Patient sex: M
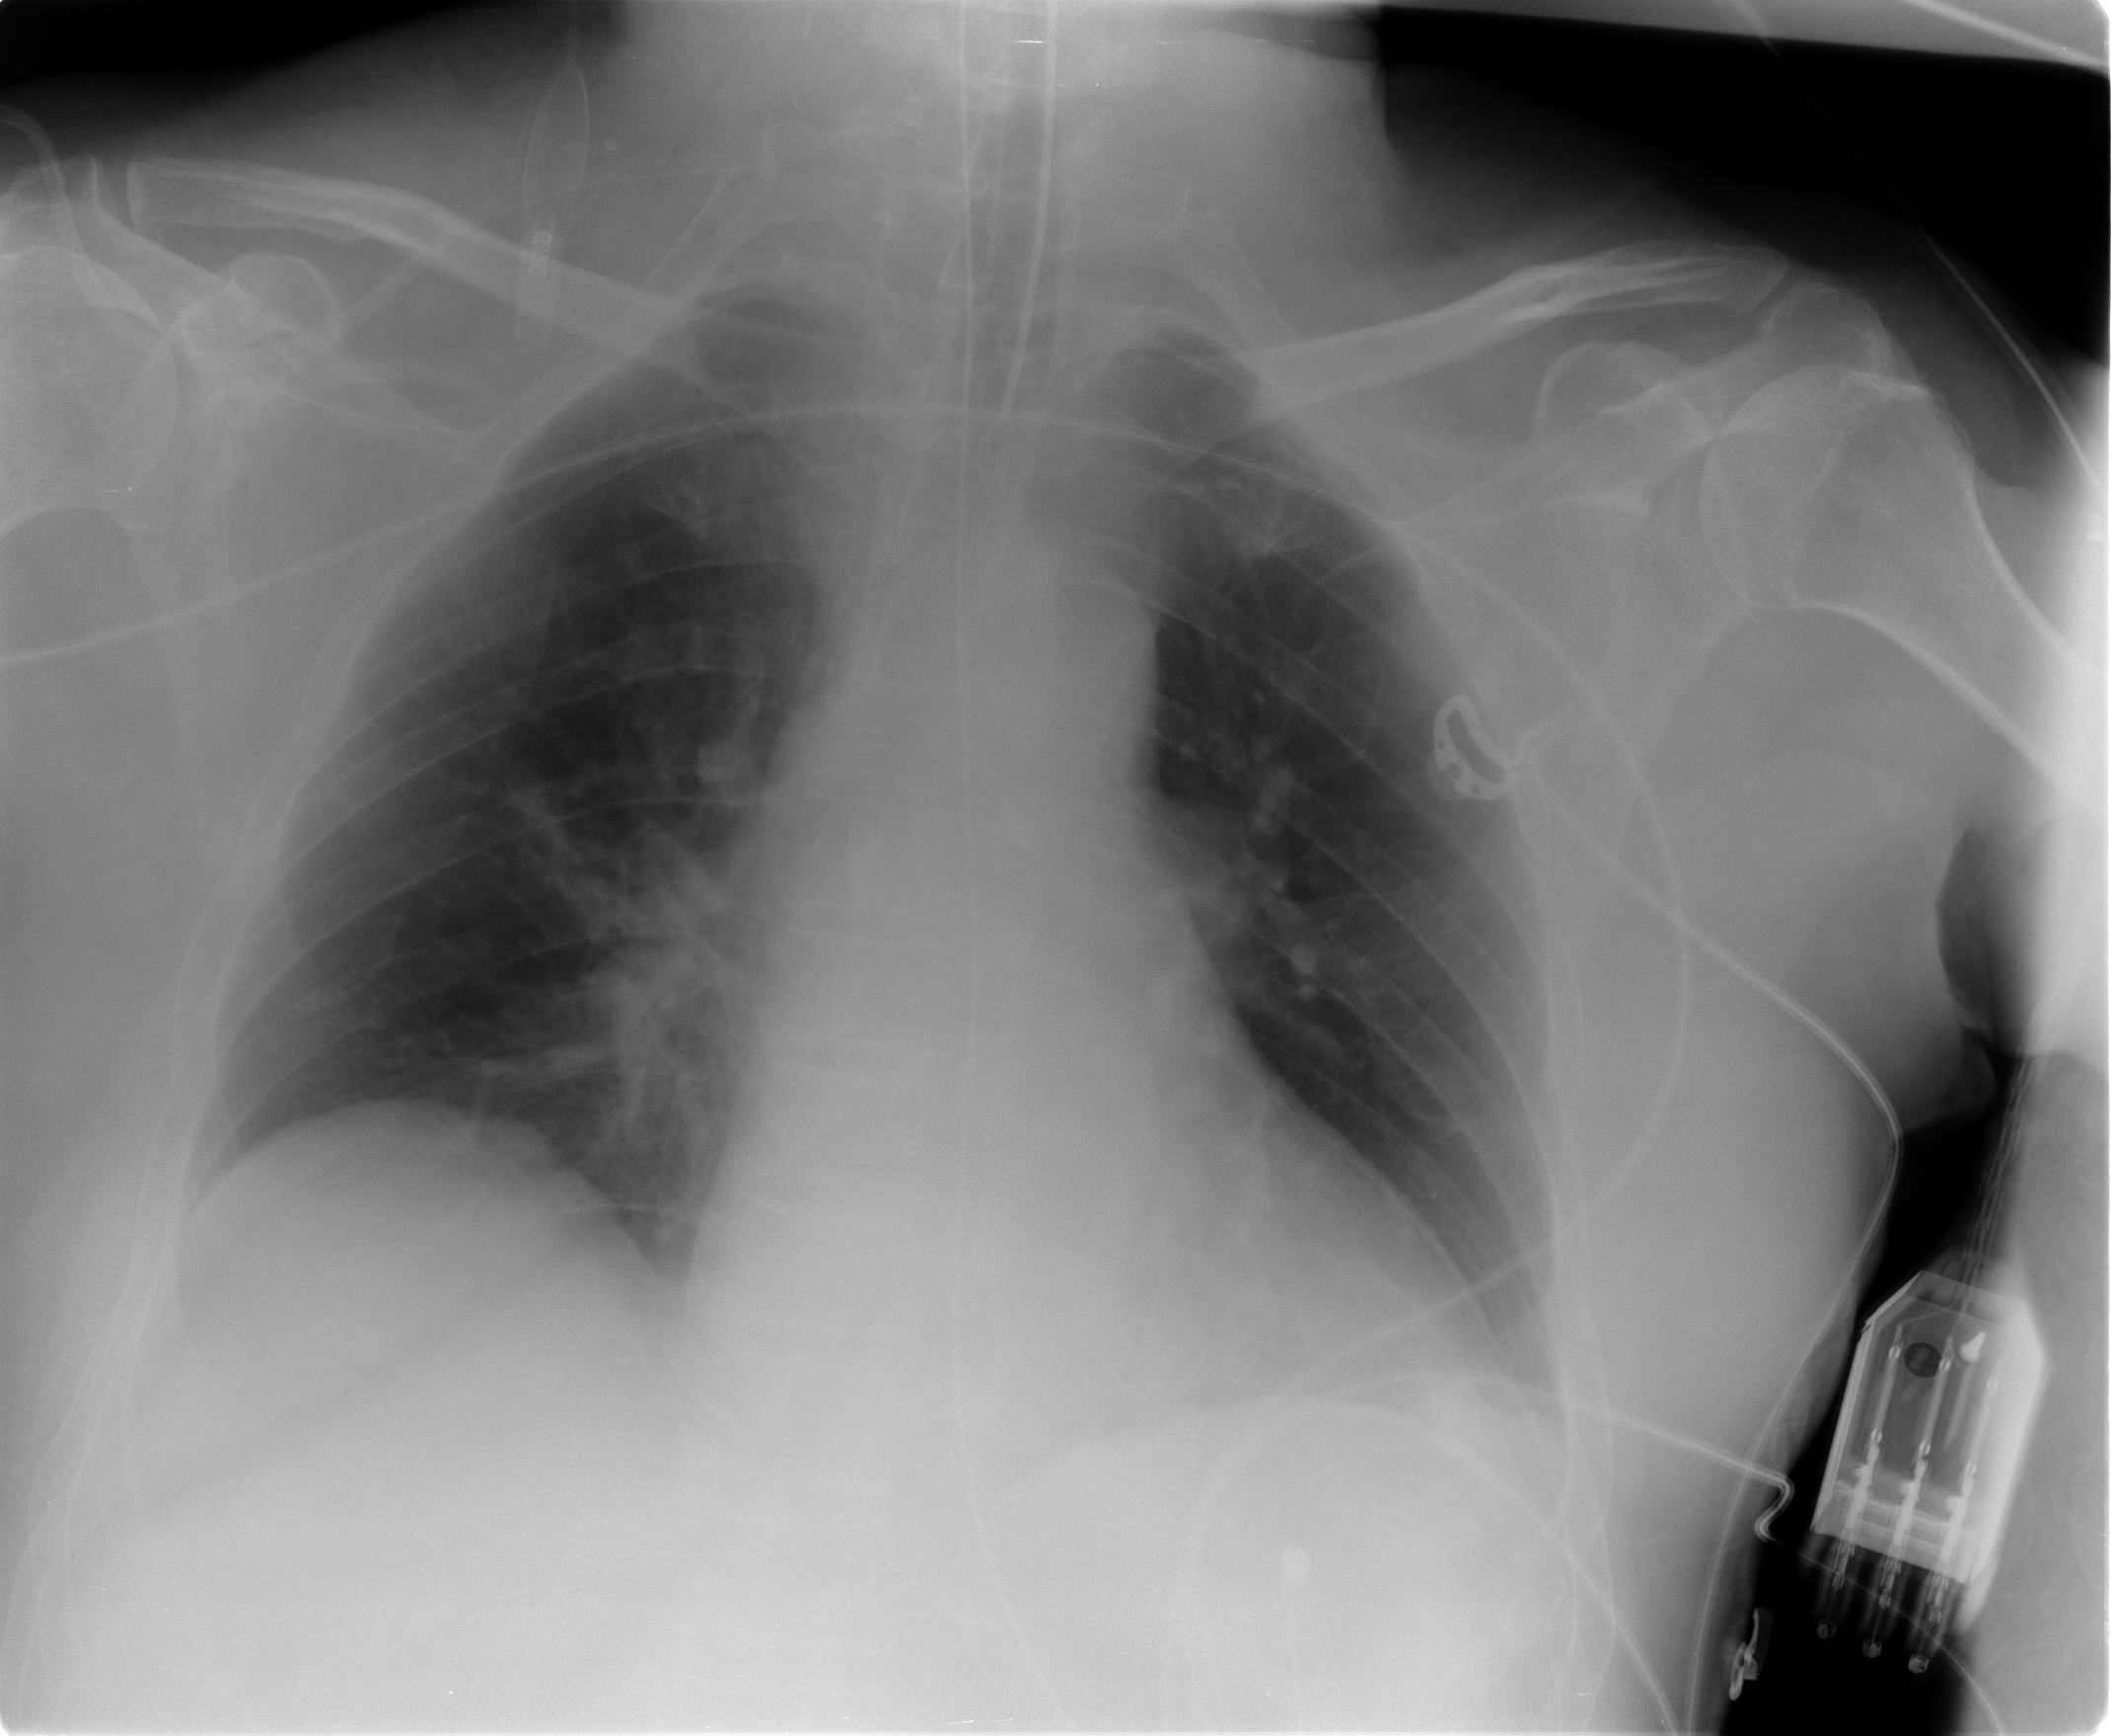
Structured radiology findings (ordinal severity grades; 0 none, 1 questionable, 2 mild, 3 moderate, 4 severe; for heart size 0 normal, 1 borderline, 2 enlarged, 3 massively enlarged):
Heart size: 0
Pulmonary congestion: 1
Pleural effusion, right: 0
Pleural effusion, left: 0
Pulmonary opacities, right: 1
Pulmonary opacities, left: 0
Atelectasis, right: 1
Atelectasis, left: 1